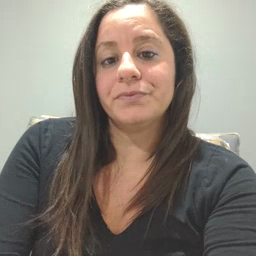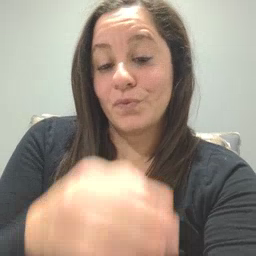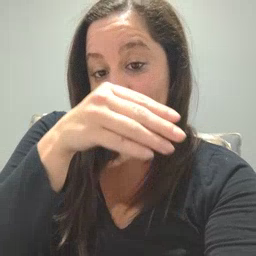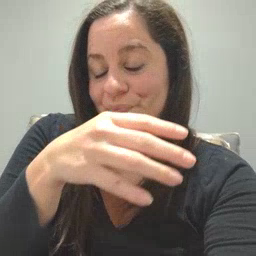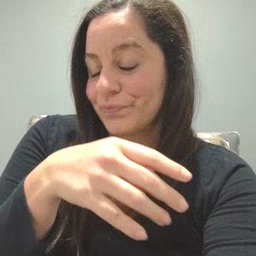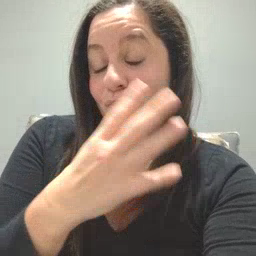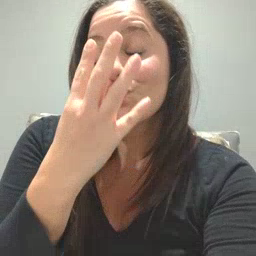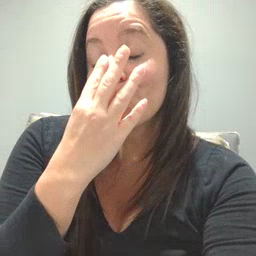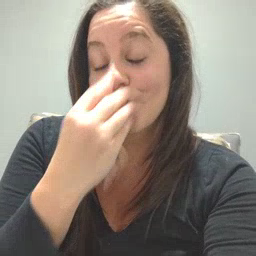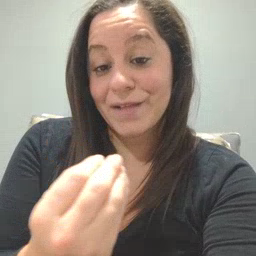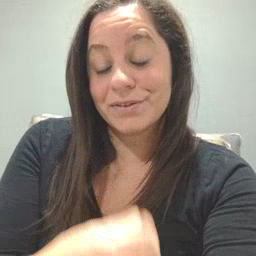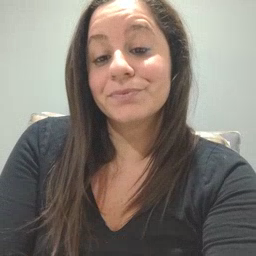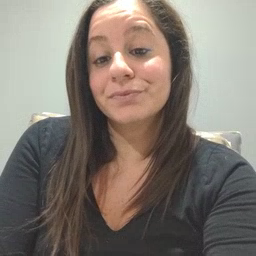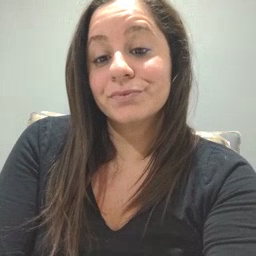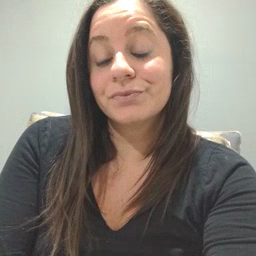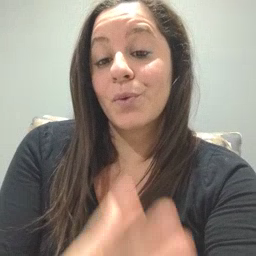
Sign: wolf